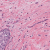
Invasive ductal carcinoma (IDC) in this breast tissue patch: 1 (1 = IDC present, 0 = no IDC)